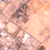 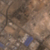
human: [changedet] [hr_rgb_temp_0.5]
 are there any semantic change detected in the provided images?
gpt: Everything remains the same.